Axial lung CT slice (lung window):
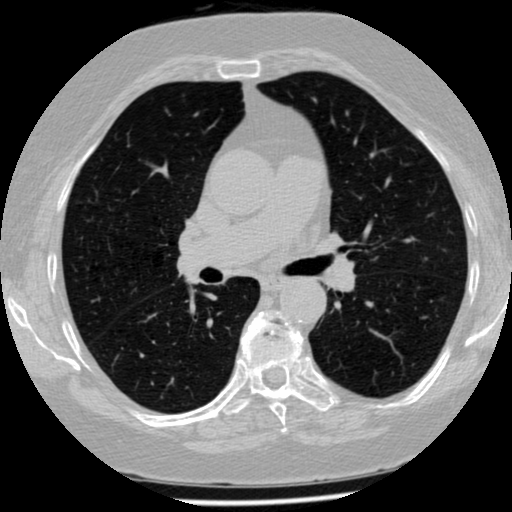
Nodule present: no